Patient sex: F
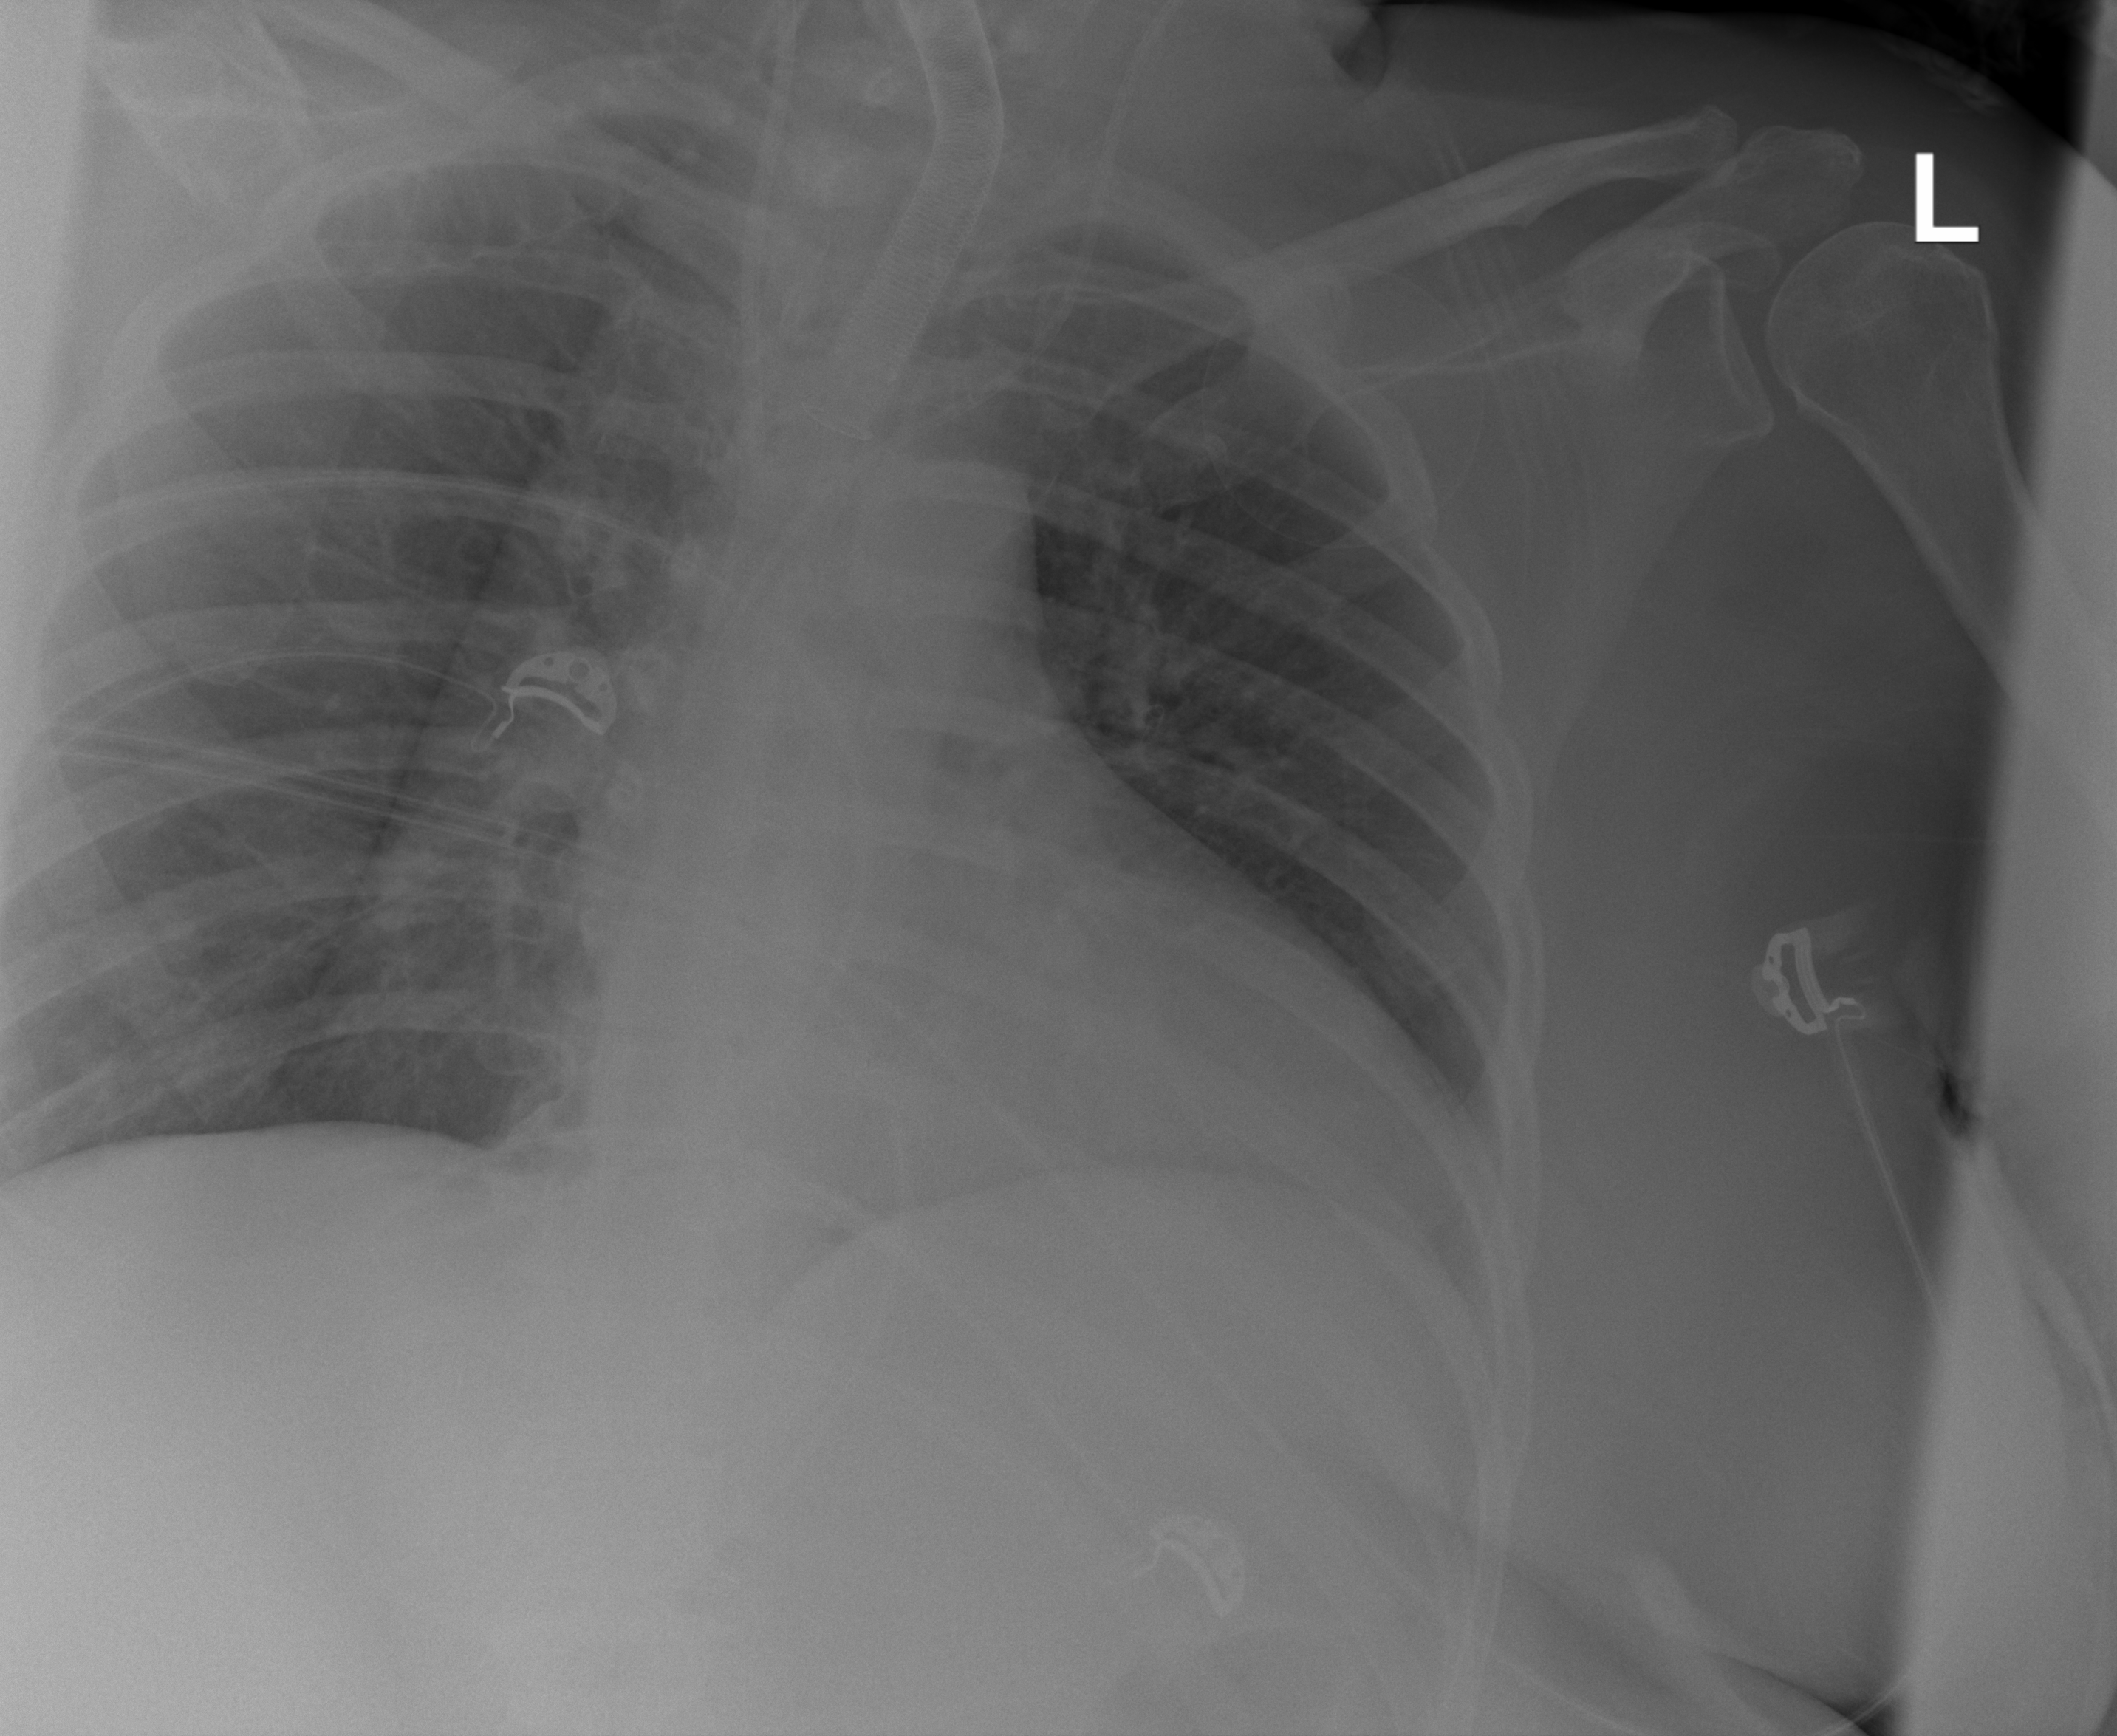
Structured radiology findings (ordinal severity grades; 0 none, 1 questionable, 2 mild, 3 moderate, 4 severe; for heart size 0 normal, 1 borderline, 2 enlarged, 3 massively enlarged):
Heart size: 2
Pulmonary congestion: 2
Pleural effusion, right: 0
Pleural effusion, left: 2
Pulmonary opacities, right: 2
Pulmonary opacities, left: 0
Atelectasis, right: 2
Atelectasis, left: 2